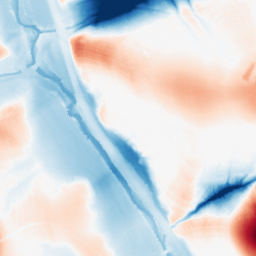
Category: morphological
Decomposition family: tophat_combined
Decomposition parameters: size: 50
Upsampling method: quadratic
Upsampling parameters: scale: 4
Upsampling scale: 4